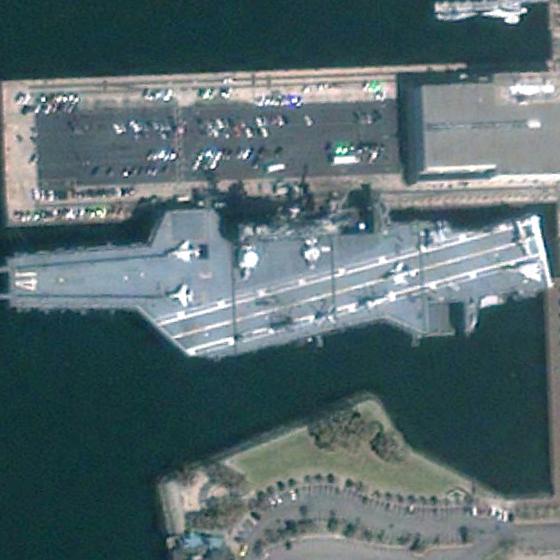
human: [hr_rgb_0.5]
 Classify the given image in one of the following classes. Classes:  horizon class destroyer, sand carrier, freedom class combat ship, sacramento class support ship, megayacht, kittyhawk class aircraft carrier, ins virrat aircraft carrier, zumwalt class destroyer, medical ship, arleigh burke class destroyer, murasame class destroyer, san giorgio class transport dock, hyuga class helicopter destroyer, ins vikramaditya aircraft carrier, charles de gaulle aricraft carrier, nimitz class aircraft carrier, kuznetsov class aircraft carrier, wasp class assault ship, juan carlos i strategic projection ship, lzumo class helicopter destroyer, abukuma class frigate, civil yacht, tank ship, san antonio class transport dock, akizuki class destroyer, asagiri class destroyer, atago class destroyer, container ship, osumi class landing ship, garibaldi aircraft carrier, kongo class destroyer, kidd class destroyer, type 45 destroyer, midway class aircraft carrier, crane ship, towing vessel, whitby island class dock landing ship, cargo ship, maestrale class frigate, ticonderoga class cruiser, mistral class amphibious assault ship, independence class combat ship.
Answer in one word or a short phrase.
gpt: Midway class aircraft carrier